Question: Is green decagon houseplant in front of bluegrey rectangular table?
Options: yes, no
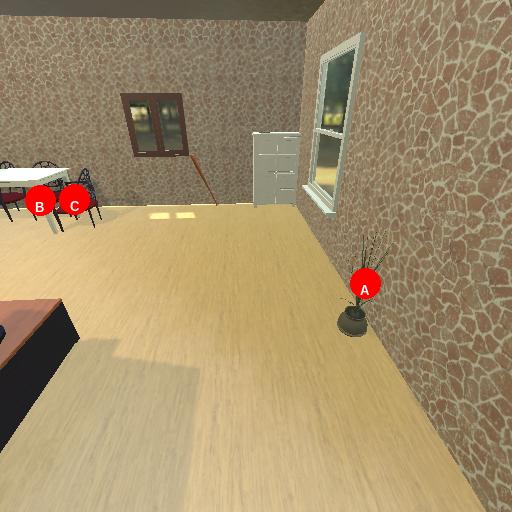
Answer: yes